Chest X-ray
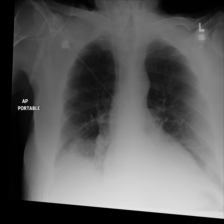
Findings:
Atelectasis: positive
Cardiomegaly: negative
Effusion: negative
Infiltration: negative
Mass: negative
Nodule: negative
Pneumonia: negative
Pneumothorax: negative
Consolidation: negative
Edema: negative
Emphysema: negative
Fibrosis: negative
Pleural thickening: negative
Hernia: negative